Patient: sex M, age 58
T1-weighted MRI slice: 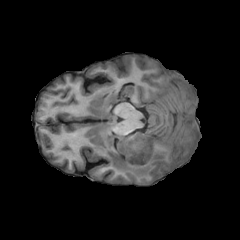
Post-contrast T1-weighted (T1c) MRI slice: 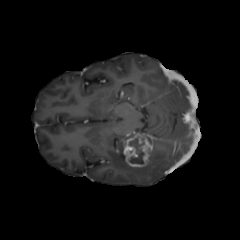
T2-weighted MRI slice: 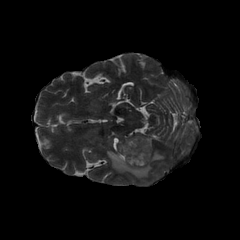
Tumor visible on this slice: yes
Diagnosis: Glioblastoma, IDH-wildtype
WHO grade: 4